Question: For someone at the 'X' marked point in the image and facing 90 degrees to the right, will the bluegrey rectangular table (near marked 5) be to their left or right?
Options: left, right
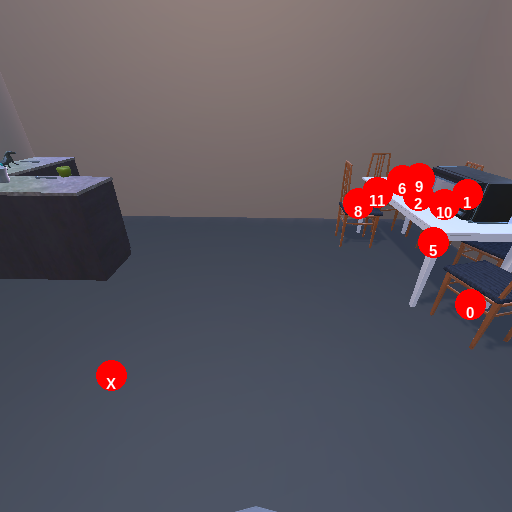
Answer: left